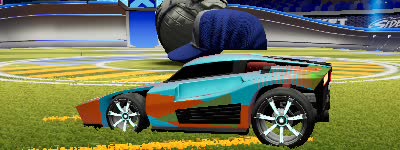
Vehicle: breakout